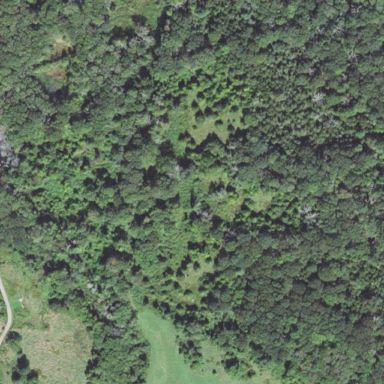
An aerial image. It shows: Woodland with needle-leaved trees.